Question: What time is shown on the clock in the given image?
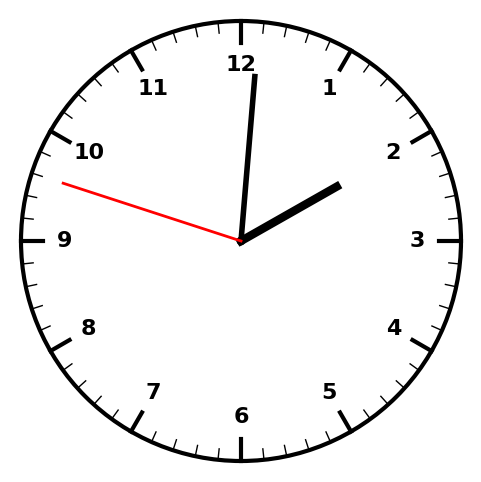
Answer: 02:00:48